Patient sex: F
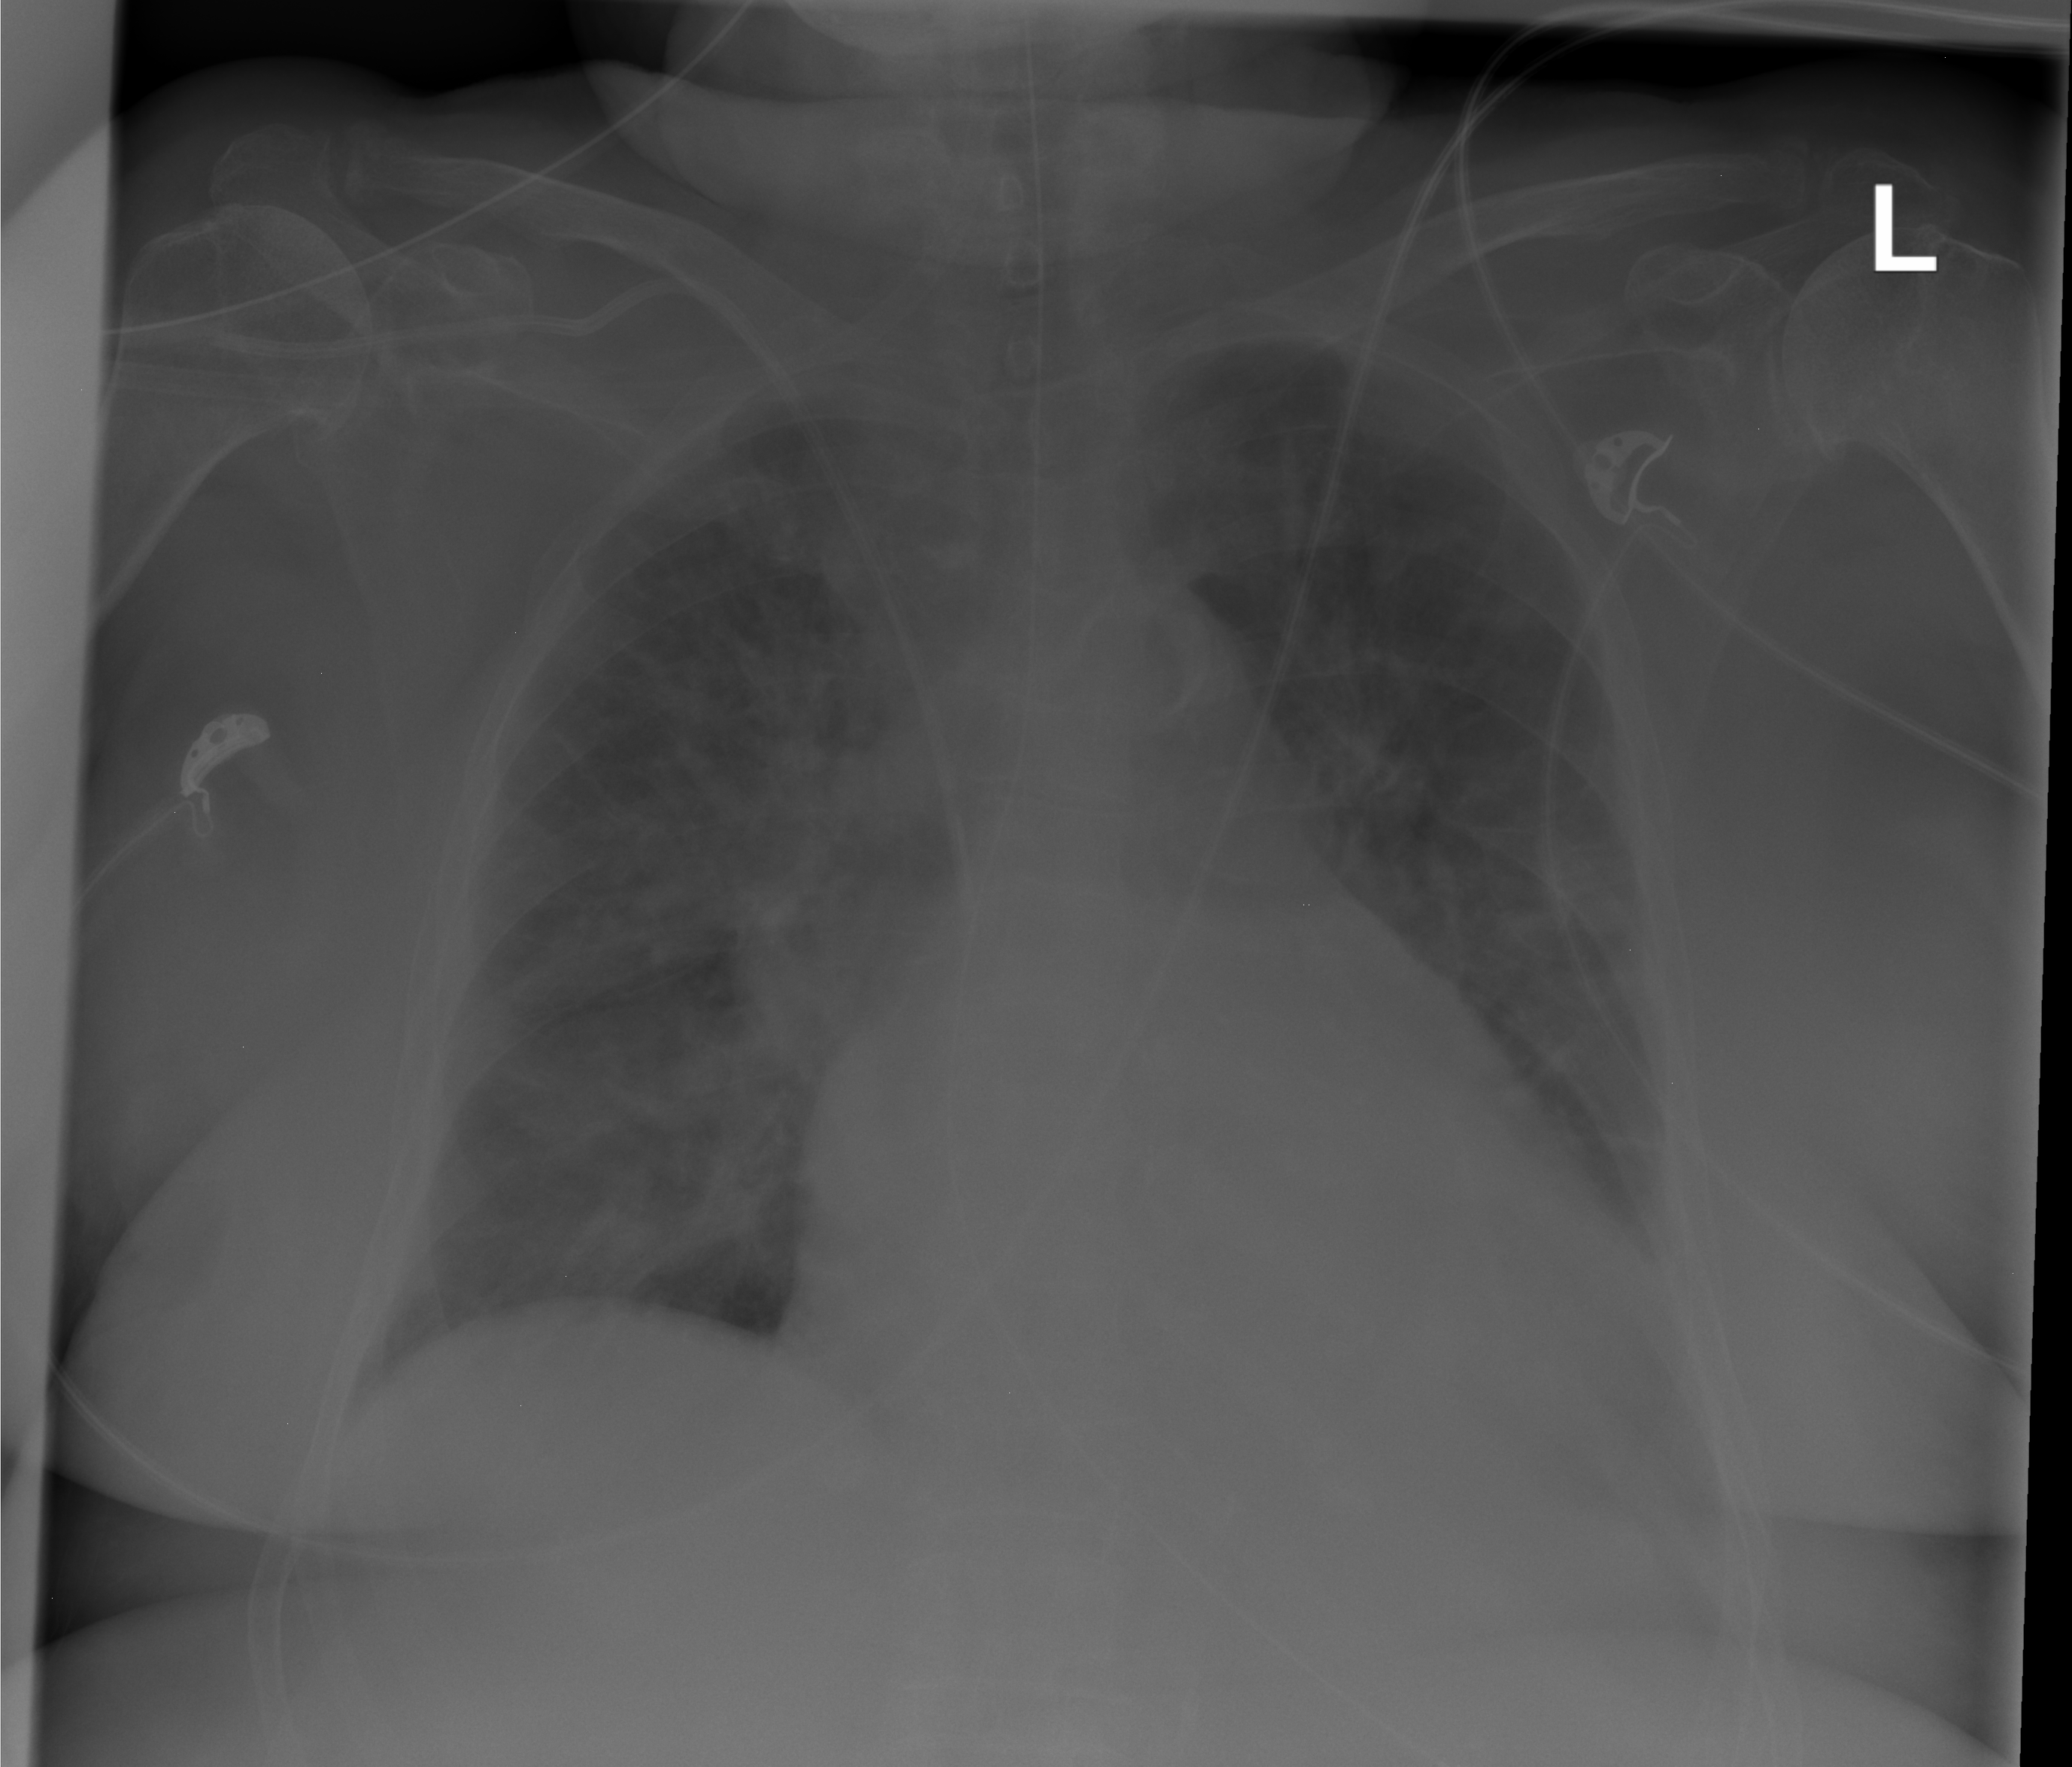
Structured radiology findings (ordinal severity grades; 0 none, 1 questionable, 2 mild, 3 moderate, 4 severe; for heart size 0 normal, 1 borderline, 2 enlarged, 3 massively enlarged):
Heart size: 2
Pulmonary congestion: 0
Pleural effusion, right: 0
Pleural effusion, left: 1
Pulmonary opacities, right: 2
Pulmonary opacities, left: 0
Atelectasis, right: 2
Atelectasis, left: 1